Field crop: tomato
Growth stage: 1
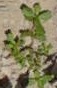
Species: portulaca